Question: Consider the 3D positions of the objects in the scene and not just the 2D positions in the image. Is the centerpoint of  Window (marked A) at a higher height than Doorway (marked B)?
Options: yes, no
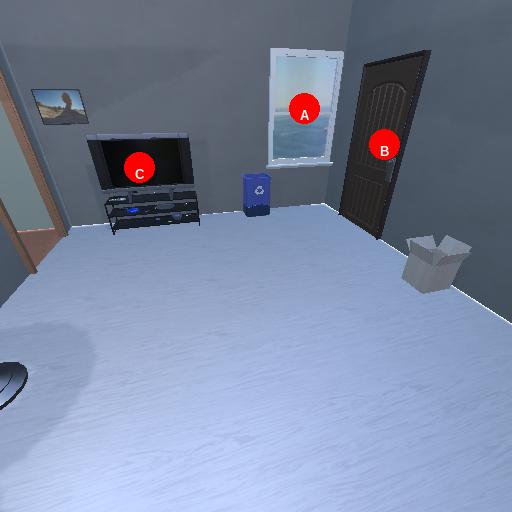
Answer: yes